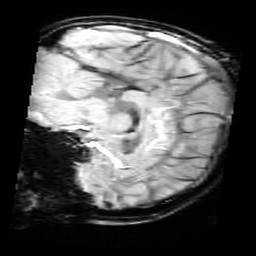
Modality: SWI
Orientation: sagittal
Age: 12
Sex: female
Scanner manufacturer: siemens
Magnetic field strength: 3 T
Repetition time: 0.027 s
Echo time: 0.02 s